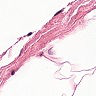
Metastatic tissue present: no